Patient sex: M
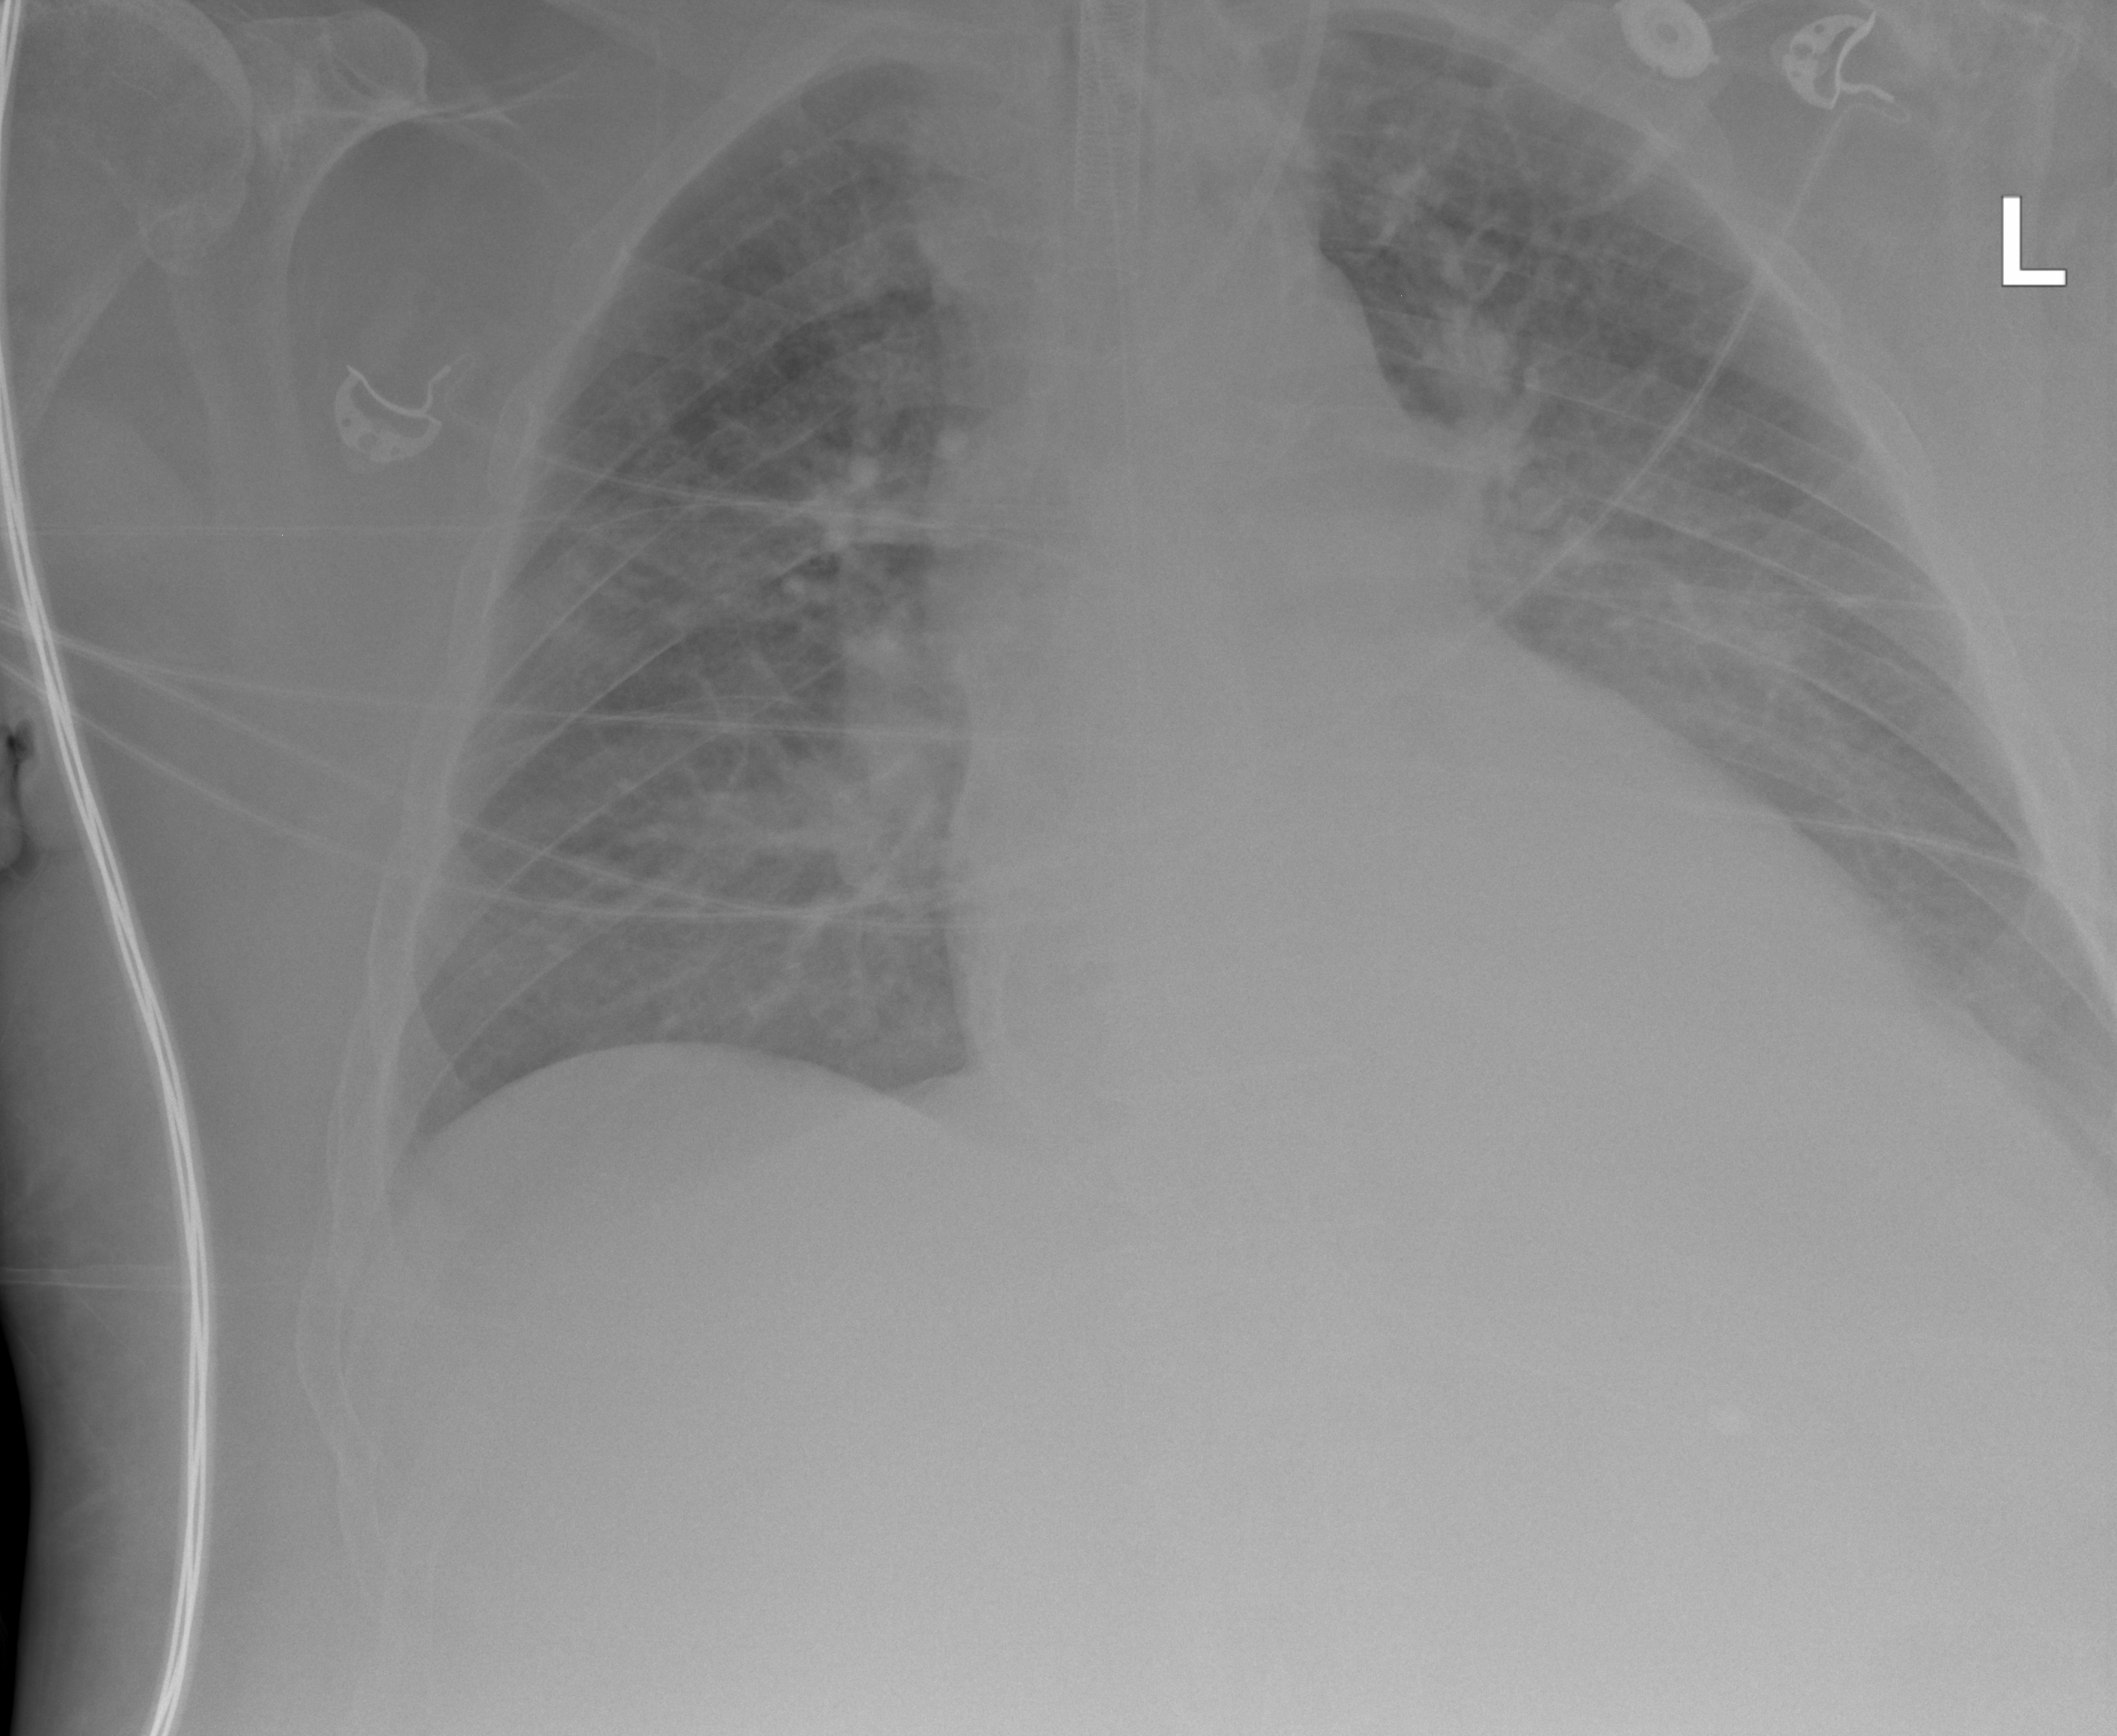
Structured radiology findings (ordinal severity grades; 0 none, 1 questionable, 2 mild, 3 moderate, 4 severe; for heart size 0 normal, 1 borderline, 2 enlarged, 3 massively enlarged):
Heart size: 1
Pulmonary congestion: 2
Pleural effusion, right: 0
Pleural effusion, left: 2
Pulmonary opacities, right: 2
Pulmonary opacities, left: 2
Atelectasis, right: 0
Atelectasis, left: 2